Question: I am currently setting up an ApplescriptObjC application. Whenever I try other methods, it screws up. I'm trying to set it up where a shell script uses the mv command to move a file from the "Files" directory to the /usr/bin/ folder. I think it would go a little something like: 'do shell script "sudo mv " & path & "/Files/ /usr/bin/"' where path would be the path to me. I have tried the path to me and posix and other stuff, just doesn't work.
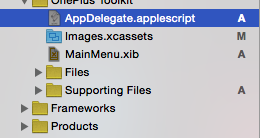
Answer: First of all the folder 'Files' in your screenshot is a virtual folder in Xcode (yellow).
You have to create a real folder (blue). The easiest way is to drag a folder in Finder to the Xcode sidebar and select "Create folder references"
To use 'sudo' in AppleScript append 'with administrator privileges' to the 'do shell script' line. You will be prompted to enter an admin password.
This code moves(!) the files to '/usr/bin'. If you want to copy (duplicate) the files use 'cp -r' instead of 'mv'
'''
set filesFolder to (current application's NSBundle's mainBundle()'s resourcePath()'s stringByAppendingPathComponent:"Languages") as text
tell application "System Events" to set filesToMove to name of files of folder filesFolder
repeat with aFile in filesToMove
do shell script "/bin/mv " & quoted form of (filesFolder & "/" & aFile) & space & "/usr/bin/" with administrator privileges
end repeat
'''